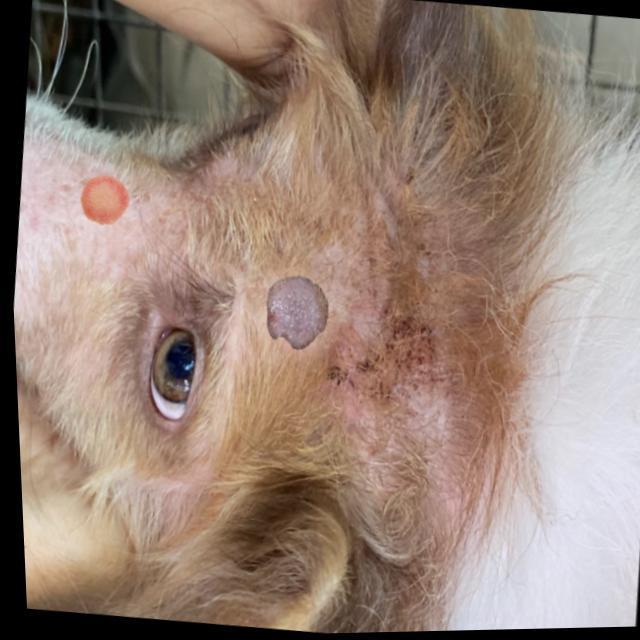
Canine ringworm (Dermatophytosis) — fungal infection caused by Microsporum or Trichophyton. Presents with circular alopecia, scaling, crusting, and broken hairs.